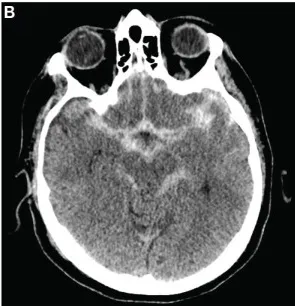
Assessment of initial injury from intracranial nail. (B) Axial image from head CT demonstrating basilar traumatic subarachnoid hemorrhage.
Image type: radiology (ct)